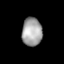
Tissue: lung
Cell type: Others
Senescence score: 0.231
Nuclear area (px): 557
Mean DAPI intensity: 163.637